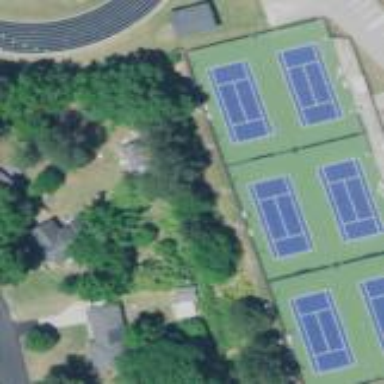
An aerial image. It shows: Tennis court on pitch.